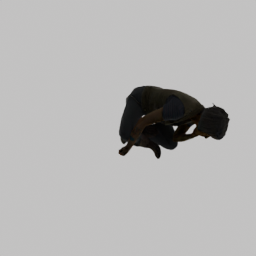
Label: people